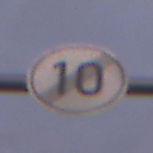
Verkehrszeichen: EndeGeschwindigkeit10
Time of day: SunriseSunset
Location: Outdoor (Nature)
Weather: PartlyCloudy
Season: NotSpecified
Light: Natural